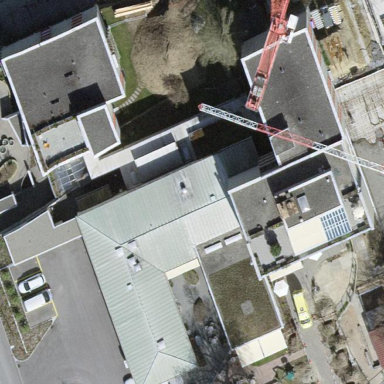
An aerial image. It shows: Building that serves as nursing home.